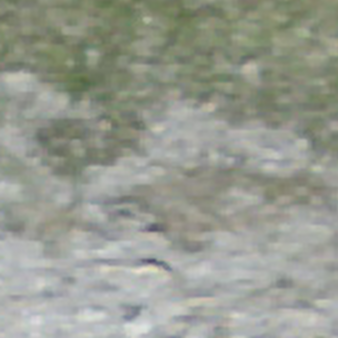
Label: other